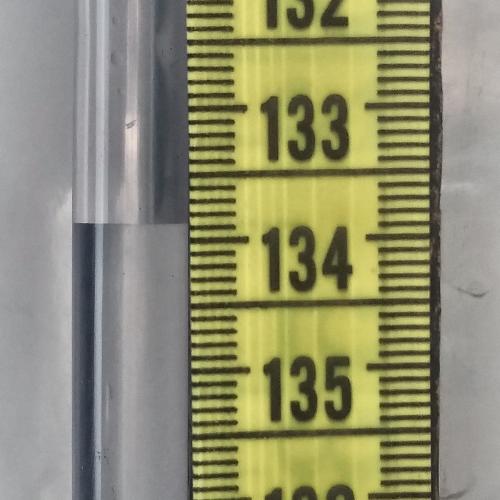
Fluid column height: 133.9 cm